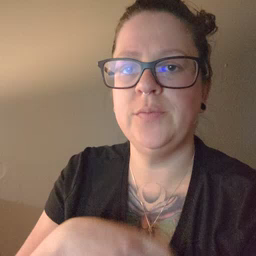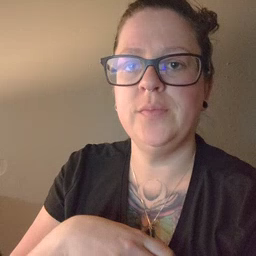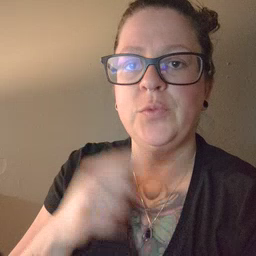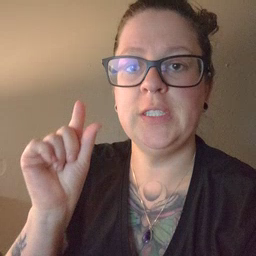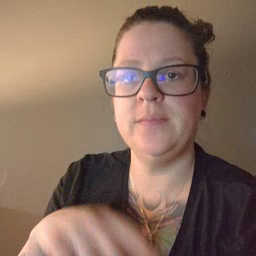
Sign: green